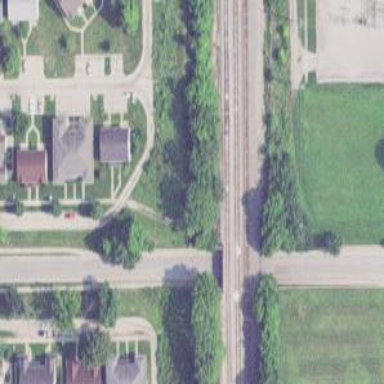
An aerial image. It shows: Railway siding for service.